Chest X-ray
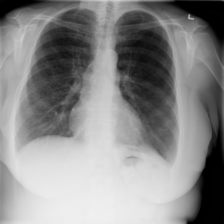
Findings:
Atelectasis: negative
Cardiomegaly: negative
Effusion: negative
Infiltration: negative
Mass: negative
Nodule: negative
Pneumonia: negative
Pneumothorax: negative
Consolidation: negative
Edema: negative
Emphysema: negative
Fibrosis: negative
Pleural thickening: negative
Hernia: negative